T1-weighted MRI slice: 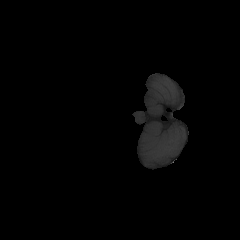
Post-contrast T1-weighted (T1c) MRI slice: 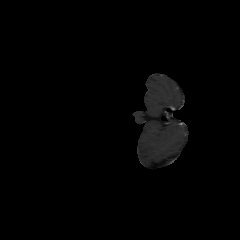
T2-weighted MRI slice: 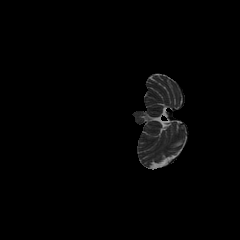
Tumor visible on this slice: no